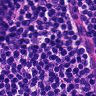
Metastatic tissue present: no